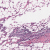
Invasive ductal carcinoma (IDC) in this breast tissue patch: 0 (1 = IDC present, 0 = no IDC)